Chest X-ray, AP view. Patient: 57 years old, sex F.
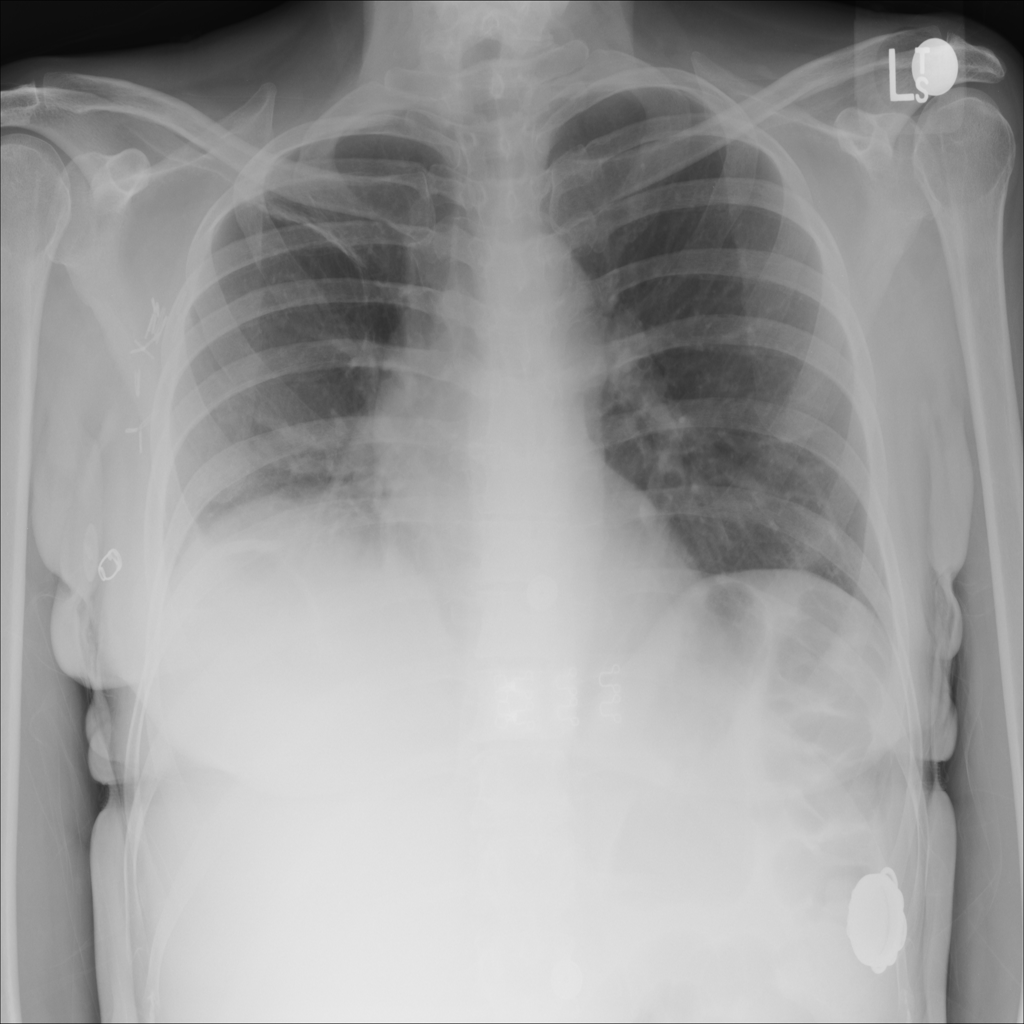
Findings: Atelectasis